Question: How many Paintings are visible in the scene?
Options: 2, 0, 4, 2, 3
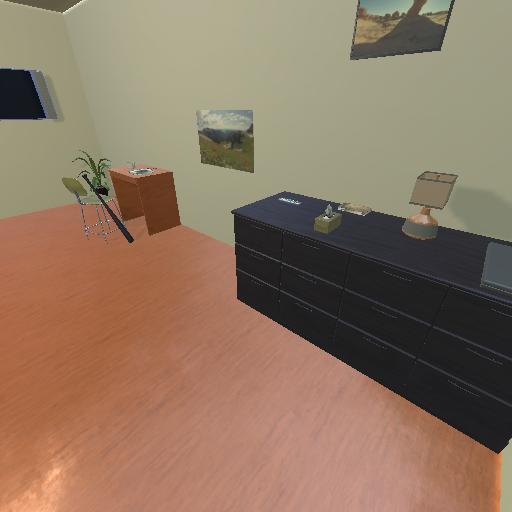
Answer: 2